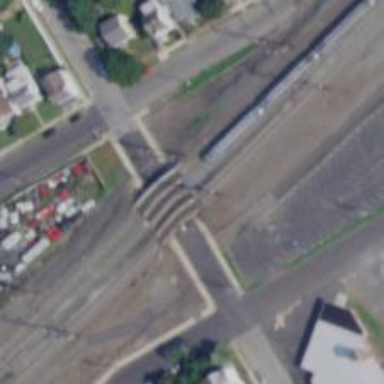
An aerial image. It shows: Bridge with electrified railway tracks featuring contact line.